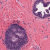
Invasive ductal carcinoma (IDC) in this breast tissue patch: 0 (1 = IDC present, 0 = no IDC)